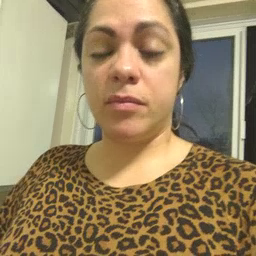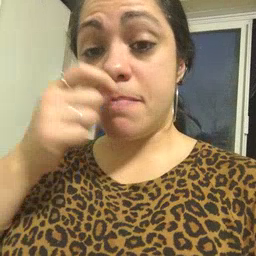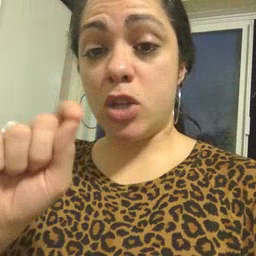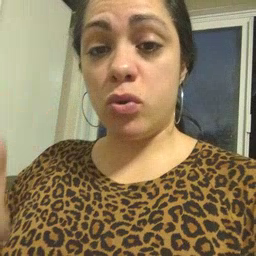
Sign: pencil